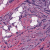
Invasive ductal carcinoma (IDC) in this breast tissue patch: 1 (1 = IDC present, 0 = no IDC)